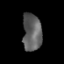
Tissue: prostate
Cell type: T cells
Senescence score: 0.2534
Nuclear area (px): 693
Mean DAPI intensity: 95.73